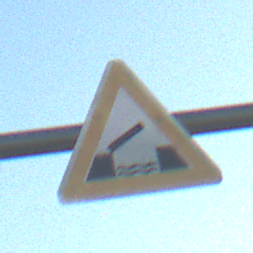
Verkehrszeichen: BeweglicheBruecke
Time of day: SunriseSunset
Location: Outdoor (Nature)
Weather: Clear
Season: NotSpecified
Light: Natural